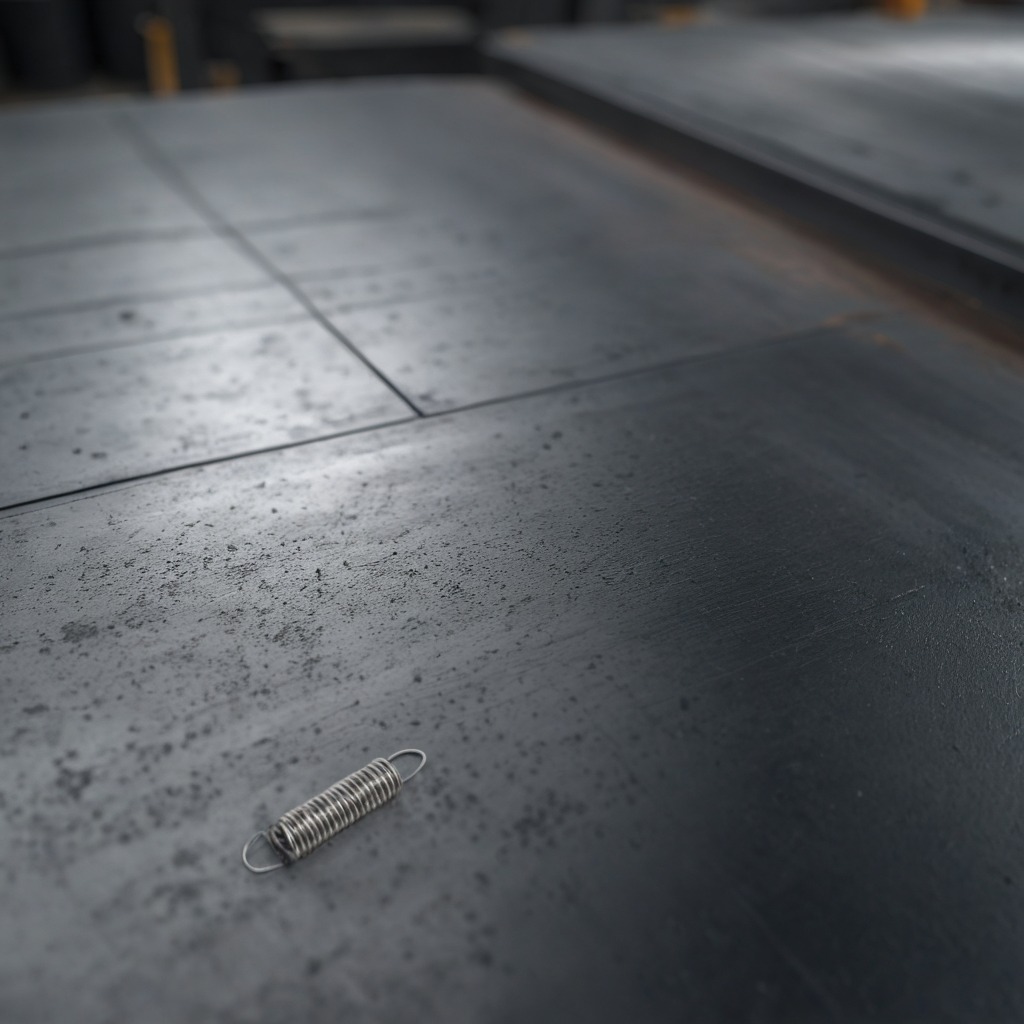
A coiled metal spring is lying on a cold steel table in a mining workshop.